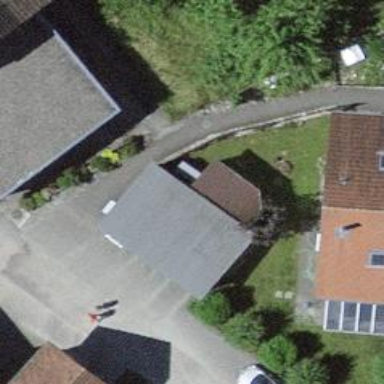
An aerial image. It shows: View of roof of building.